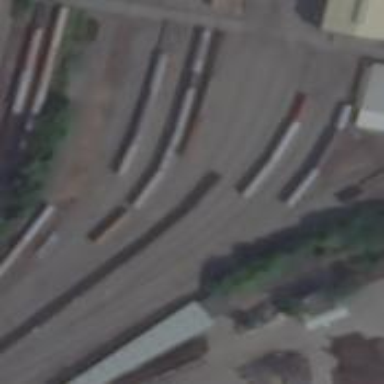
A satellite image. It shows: Yard meant for services.